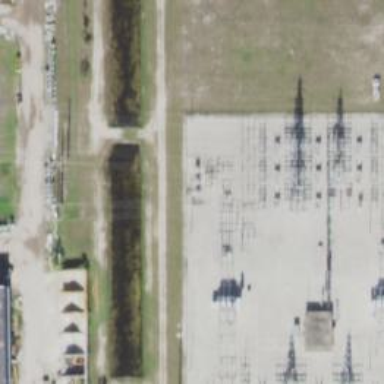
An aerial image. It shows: Switch for power supply.